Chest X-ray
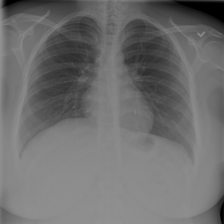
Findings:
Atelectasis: negative
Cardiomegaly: negative
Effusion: negative
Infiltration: negative
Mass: negative
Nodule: negative
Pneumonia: negative
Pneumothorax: negative
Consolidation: negative
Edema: negative
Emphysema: negative
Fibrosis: negative
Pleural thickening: negative
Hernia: negative